Interaction volume radius: 10 \u00c5
Interaction volume height: 35 \u00c5
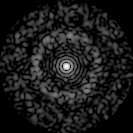
Disorder parameter: 0.8549